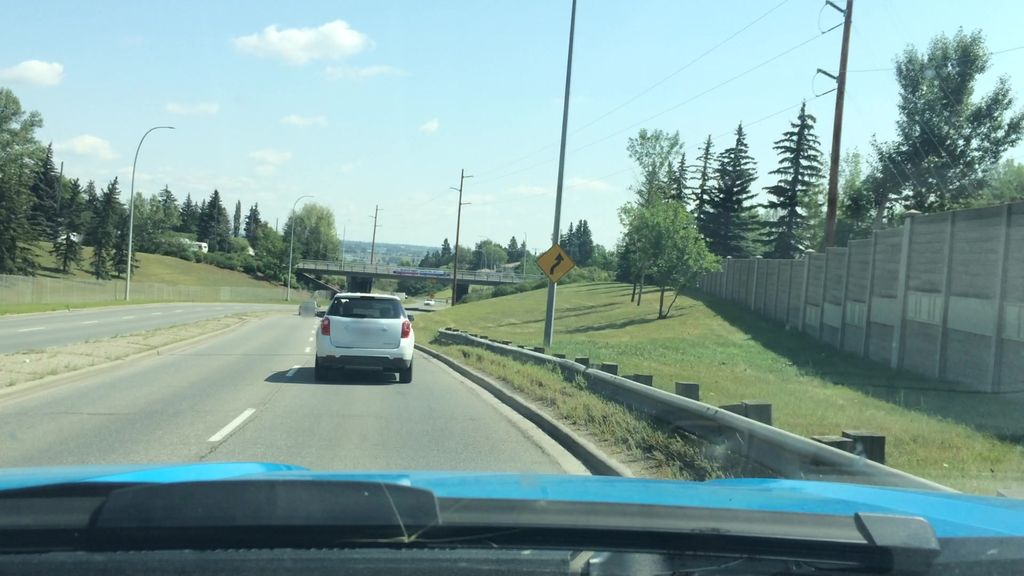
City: calgary